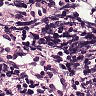
Metastatic tissue present: no